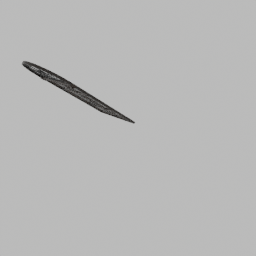
Label: architecture